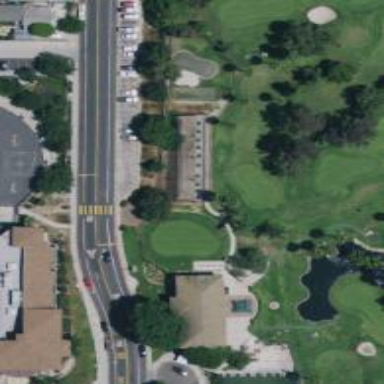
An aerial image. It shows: View of golf hole.